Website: crate-barrel
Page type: receipt
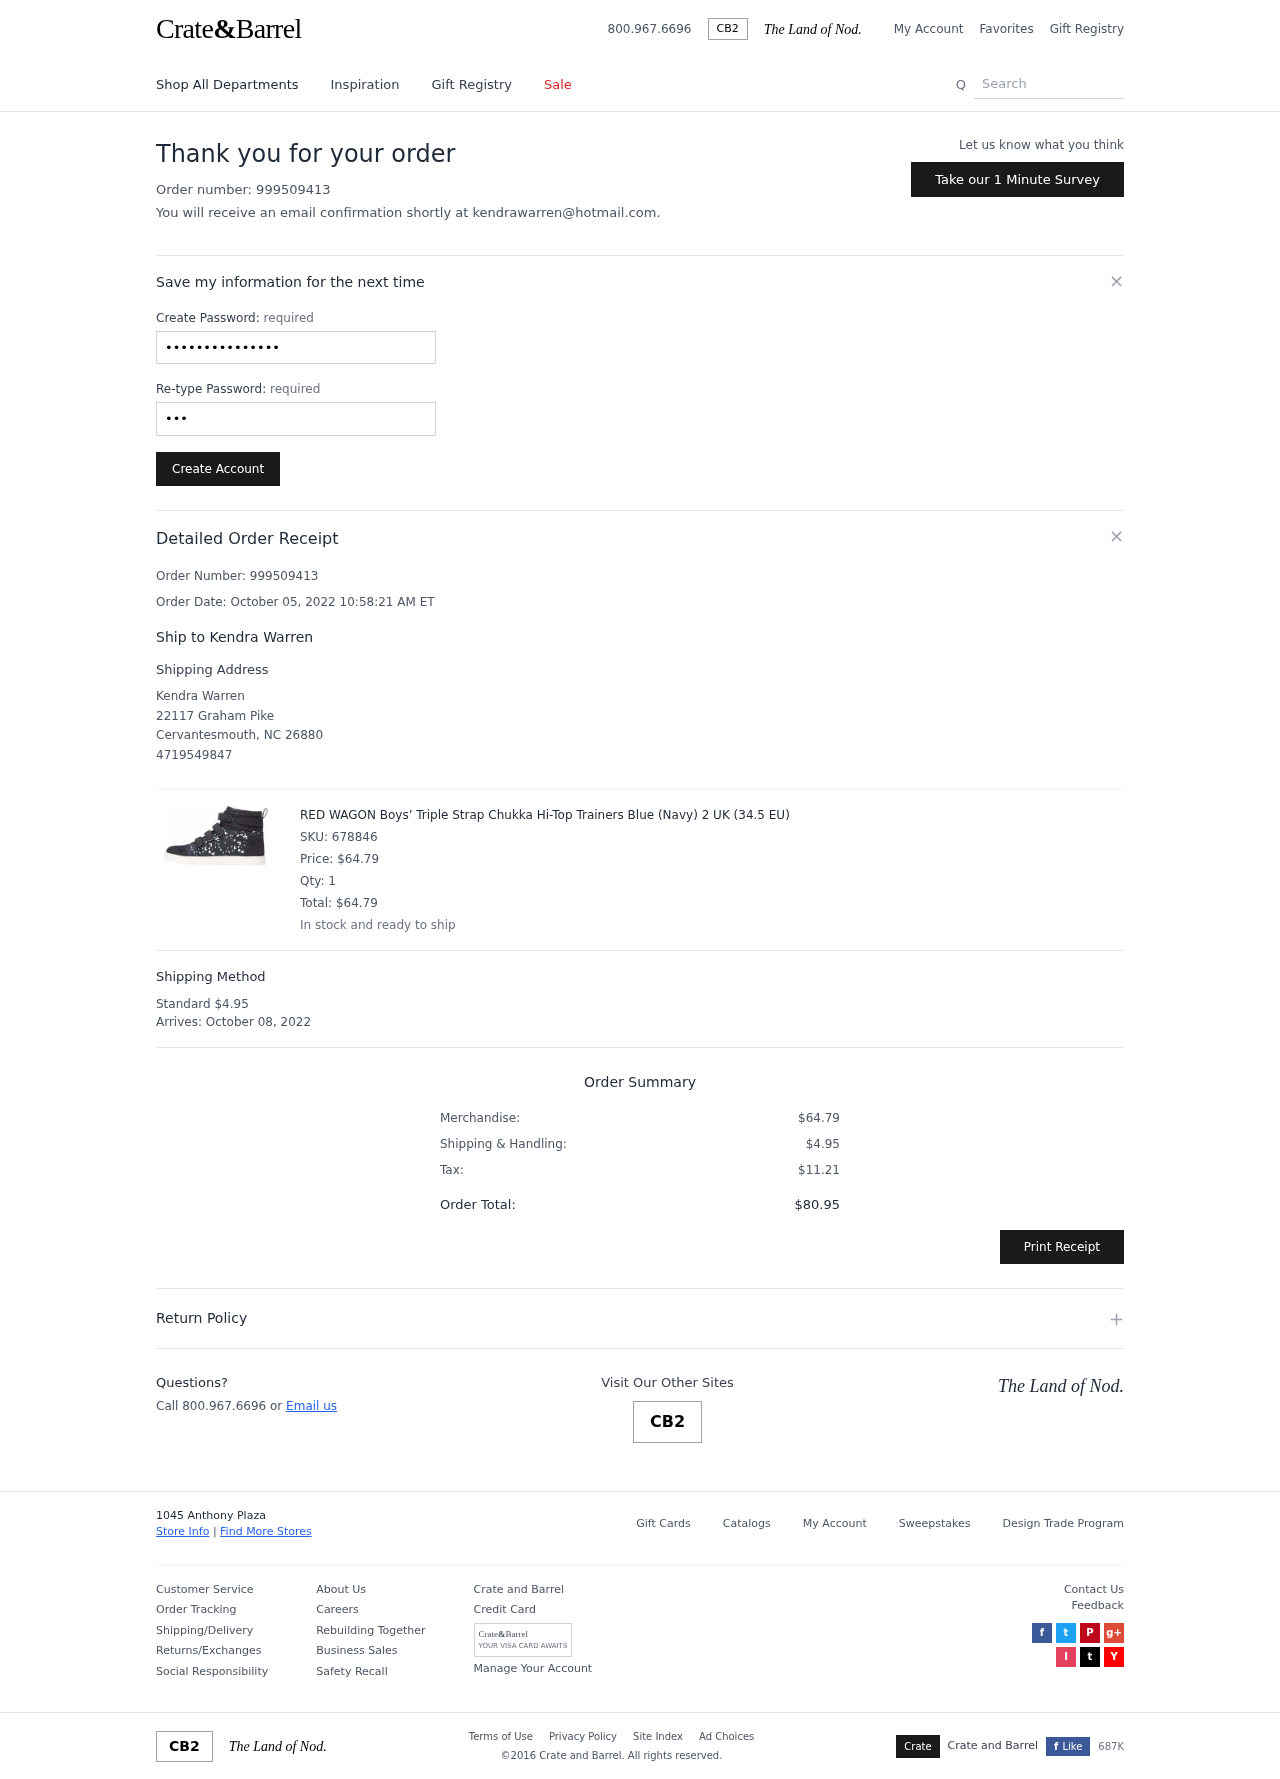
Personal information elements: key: PII_CITY
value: Cervantesmouth
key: PII_EMAIL
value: kendrawarren@hotmail.com
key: PII_FULLNAME
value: Kendra Warren
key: PII_FULLNAME
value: Ship to Kendra Warren
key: PII_PHONE
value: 4719549847
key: PII_POSTCODE
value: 26880
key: PII_STATE_ABBR
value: NC
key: PII_STREET
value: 22117 Graham Pike
Product elements: key: PRODUCT1_NAME
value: RED WAGON Boys’ Triple Strap Chukka Hi-Top Trainers Blue (Navy) 2 UK (34.5 EU)
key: PRODUCT1_PRICE
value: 64.79
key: PRODUCT1_QUANTITY
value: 1
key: PRODUCT1_SKU
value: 678846
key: PRODUCT1_TOTAL
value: $64.79
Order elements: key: ORDER_ID
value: Order Number: 999509413
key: ORDER_ID
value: Order number: 999509413
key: ORDER_DATE
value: Order Date: October 05, 2022 10:58:21 AM ET
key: ORDER_SHIPPING_COST
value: $4.95
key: ORDER_DELIVERY_DATE
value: October 08, 2022
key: ORDER_SUBTOTAL
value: $64.79
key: ORDER_TAX
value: $11.21
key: ORDER_TOTAL
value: $80.95
Search elements: key: HEADER_SEARCH
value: Search